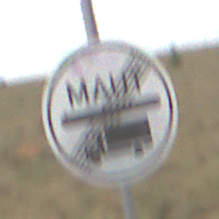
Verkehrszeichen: EndeMautpflicht
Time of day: Midday
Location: Outdoor (Nature)
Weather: PartlyCloudy
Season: NotSpecified
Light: Natural